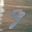
Label: 9